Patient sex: M
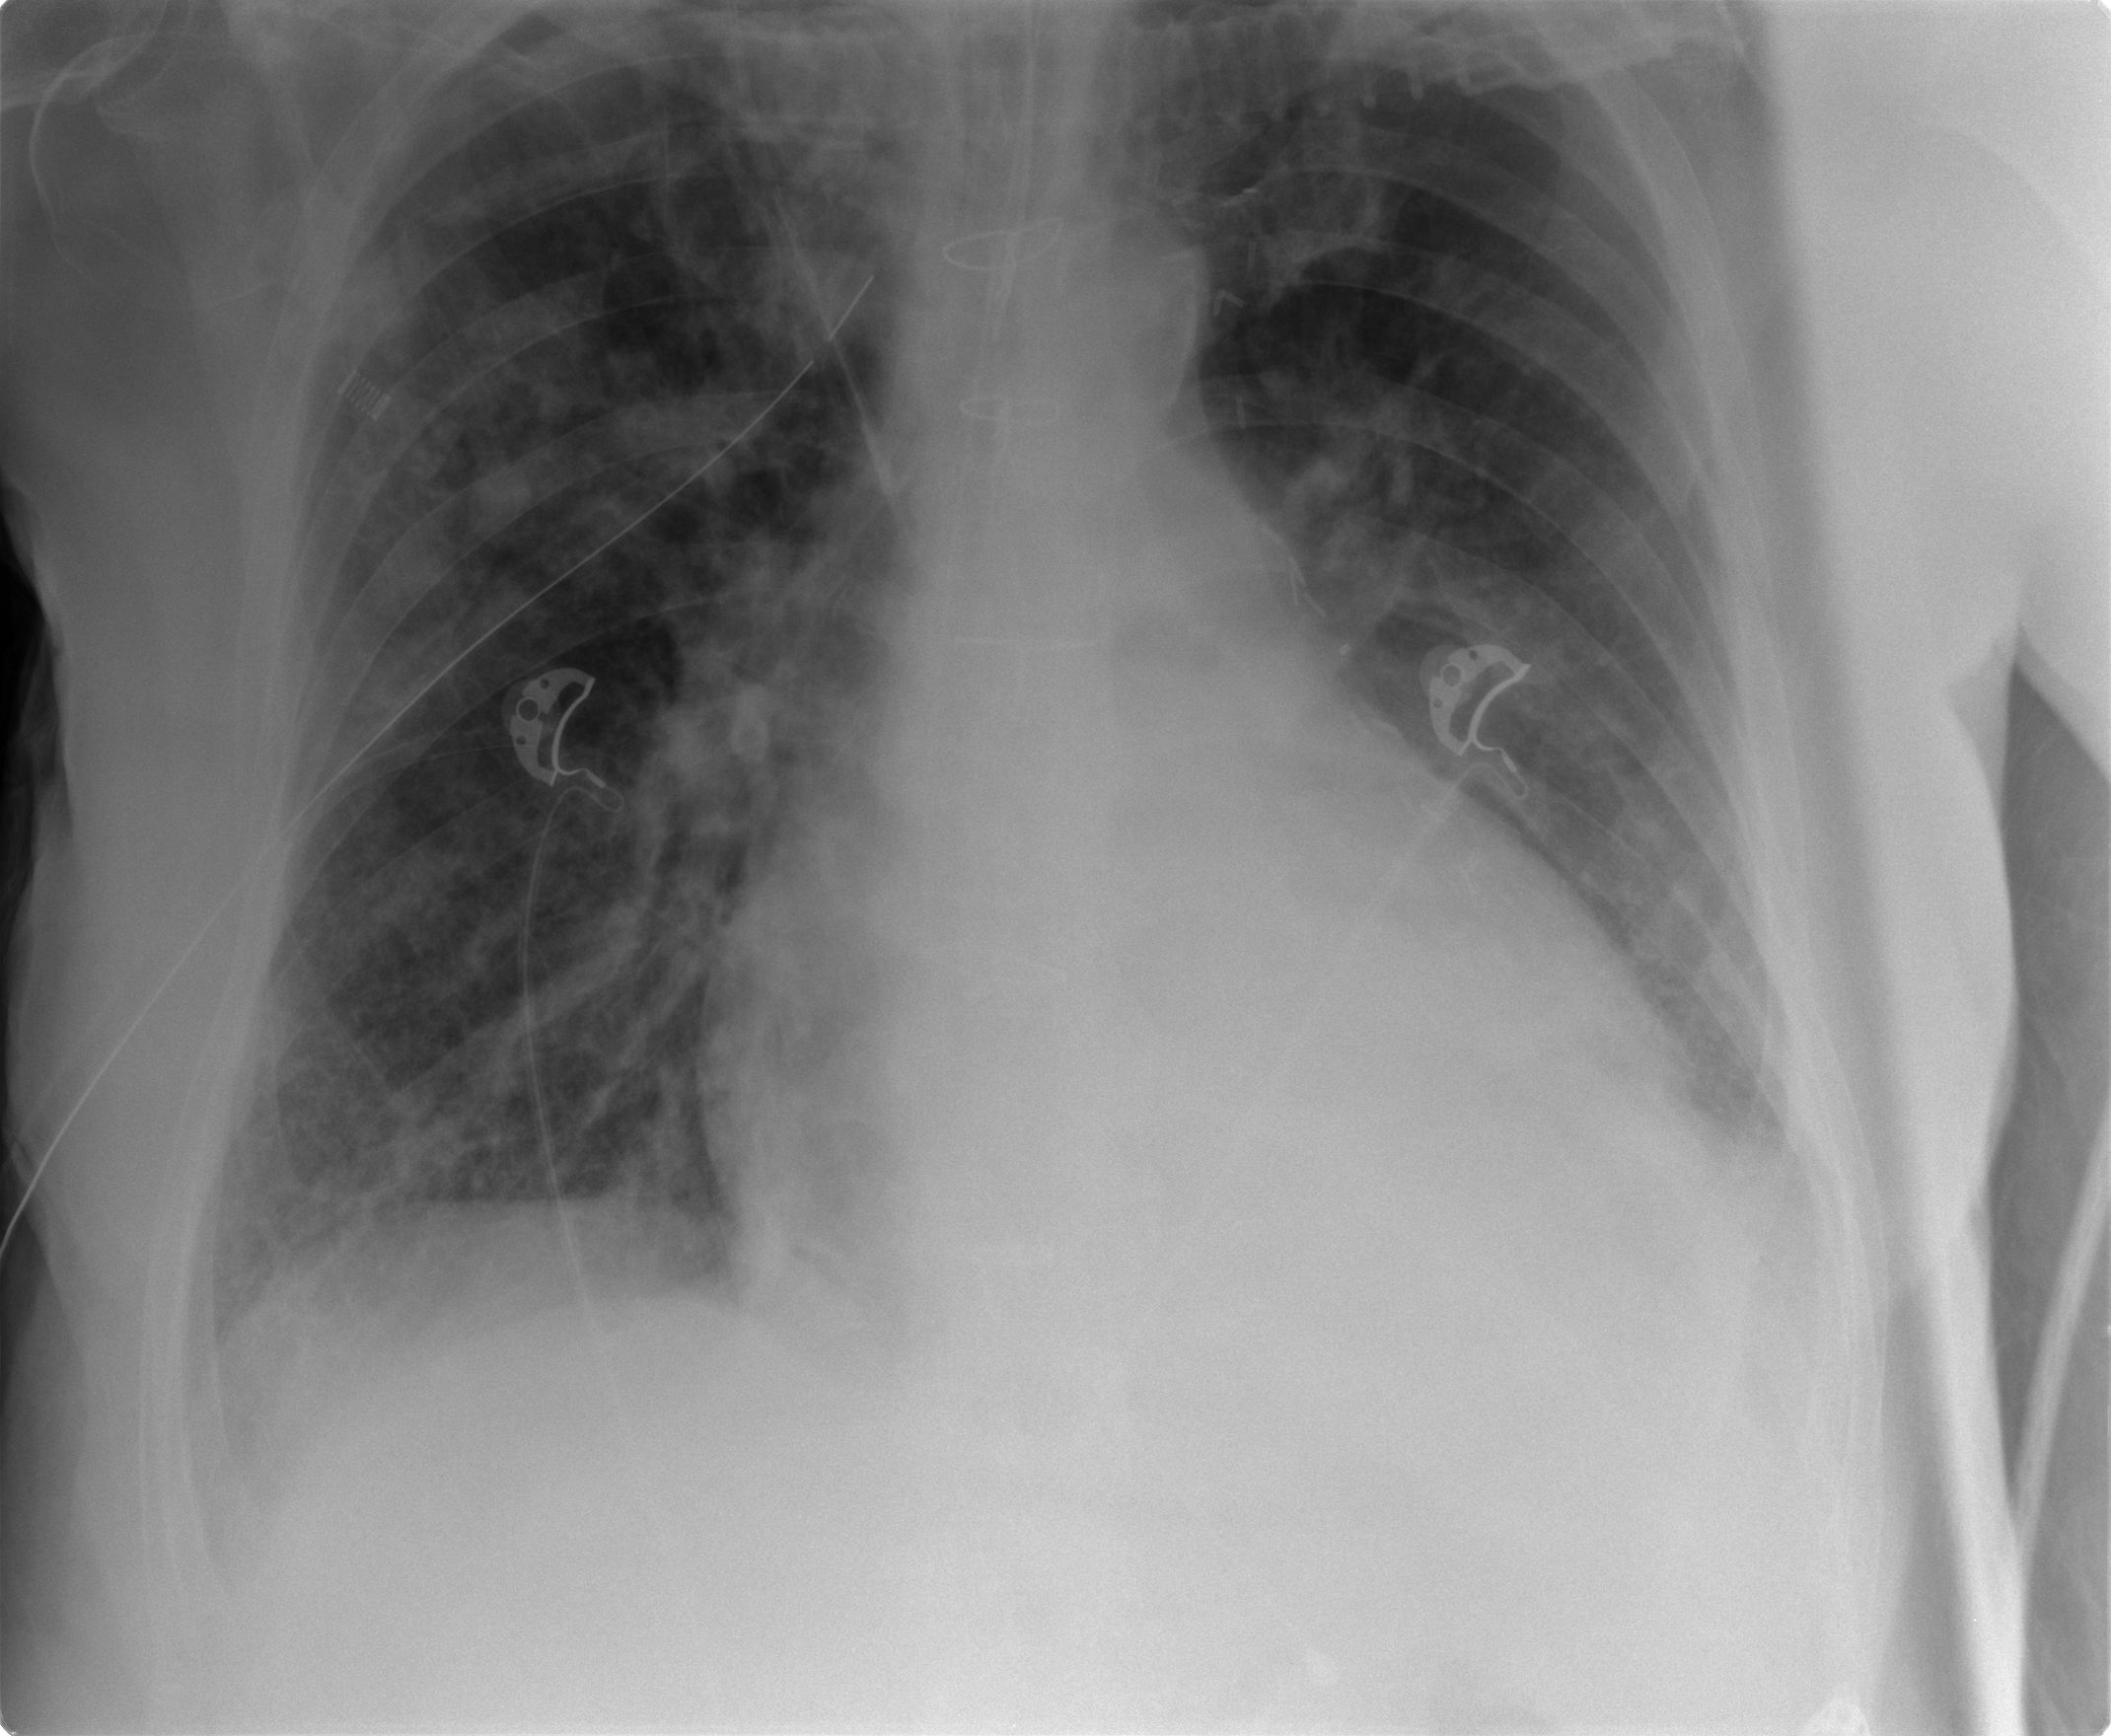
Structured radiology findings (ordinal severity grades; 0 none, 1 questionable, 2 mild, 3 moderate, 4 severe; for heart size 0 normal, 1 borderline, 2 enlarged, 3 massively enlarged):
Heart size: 2
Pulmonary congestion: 3
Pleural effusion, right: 1
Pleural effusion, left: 2
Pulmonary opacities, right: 3
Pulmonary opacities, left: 2
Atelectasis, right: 2
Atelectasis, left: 2